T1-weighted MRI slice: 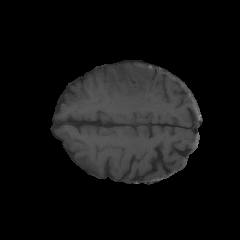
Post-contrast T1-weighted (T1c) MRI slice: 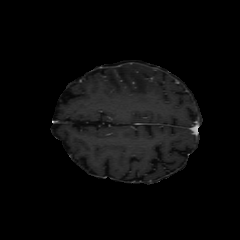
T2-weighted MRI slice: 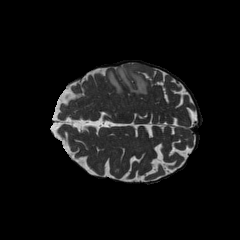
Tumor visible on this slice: yes